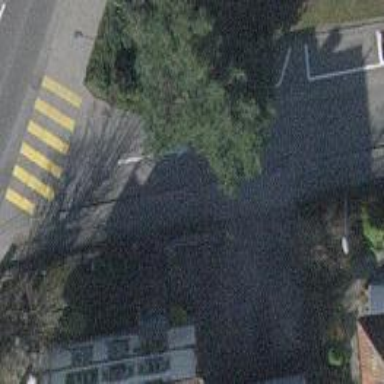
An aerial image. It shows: Residential road with asphalt surface. There is opposite lane cycleway on the left side.